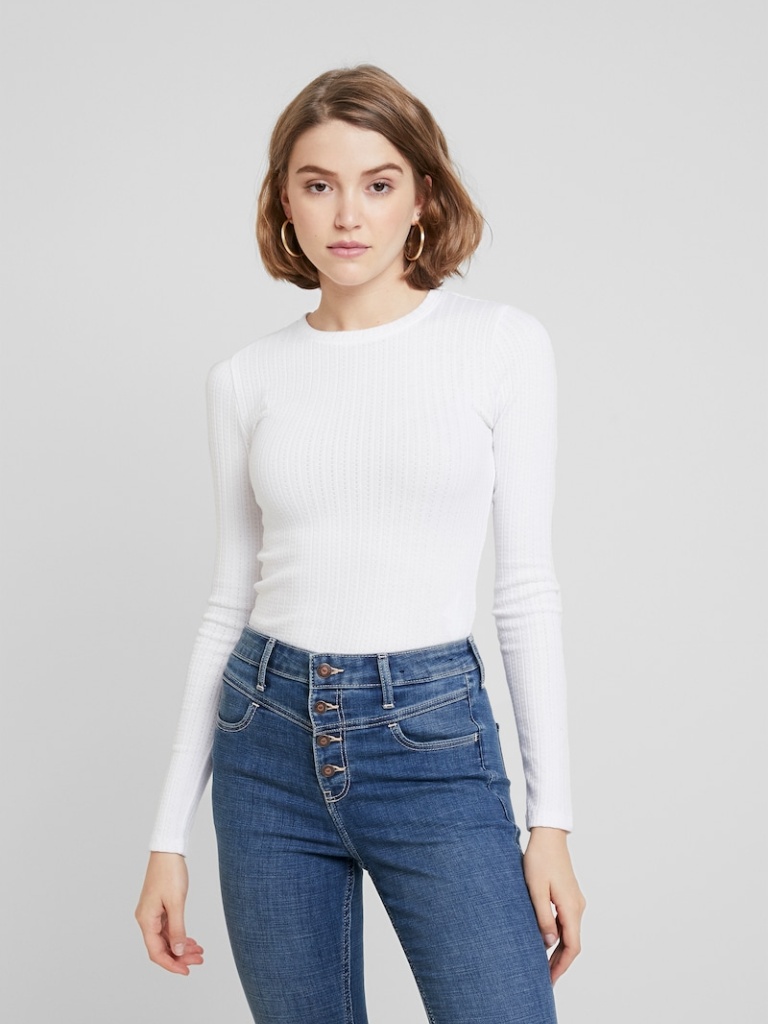
knit tight a long-sleeved with the sleeves down waist length Fully Tucked in crew top